Question: I have the following layout structure:
'''
RelativeLayout
-LinearLayout(Vertical)
| ...
| ...
-LinearLayout(Vertical)
ListView
'''
The 'ListView' has a bunch of items set by an 'ArrayAdapter'. Currently, only the 'ListView' is scrollable, the first 'LinearLayout' stays in its place. However, I want the whole screen to be scrollable, so if the user scrolls far enough, the 'ListView' will potentially occupy the whole screen, if there are enough list items.
This image illustrates the desired behaviour (before and after scrolling)
The red box is the first 'LinearLayout', and the green box is the 'LinearLayout' with the 'ListView'
Thank you for your precious help!
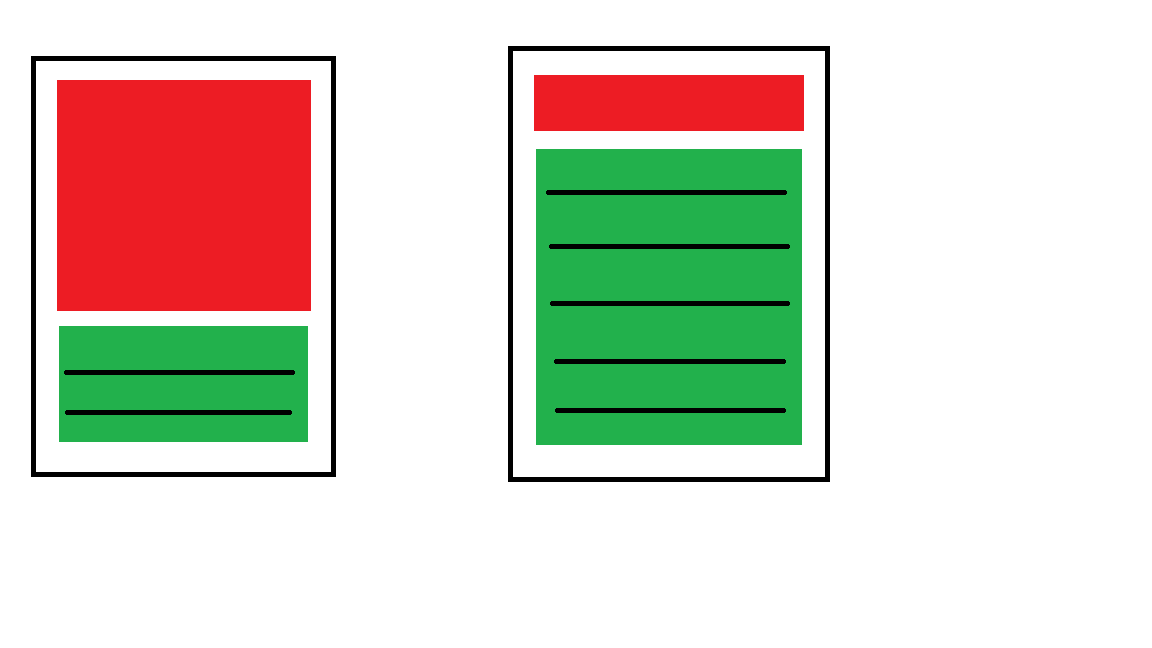
Answer: If you don't have to use the RelativeLayout you can try a different structure using the CoordinatorLayout like this:
'''
<CoordinatorLayout >
<AppBarLayout >
<CollapsingToolbarLayout >
<!-- first layout with the property layout_scrollFlags="scroll" -->
</CollapsingToolbarLayout >
</AppBarLayout >
<ListView > <!-- or RecyclerView to be more updated -->
</CoordinatorLayout >
'''
If you have to use the RelativeLayout you can choose to implement all in a Scrollview (bad performarce and reinvent the wheel) or you can add your view as a header of the listview
-----EDIT just for clarity here is my layout
'''
<android.support.design.widget.CoordinatorLayout
xmlns:android="http://schemas.android.com/apk/res/android"
xmlns:app="http://schemas.android.com/apk/res-auto"
xmlns:tools="http://schemas.android.com/tools"
android:layout_width="match_parent"
android:layout_height="match_parent"
android:fitsSystemWindows="true"
tools:context="it.italia.playground.CollapseActivity">
<android.support.design.widget.AppBarLayout
android:id="@+id/app_bar_layout"
android:layout_width="match_parent"
android:layout_height="wrap_content"
android:fitsSystemWindows="true"
android:theme="@style/ThemeOverlay.AppCompat.Dark.ActionBar">
<android.support.design.widget.CollapsingToolbarLayout
android:id="@+id/collapsing_toolbar"
android:layout_width="match_parent"
android:layout_height="match_parent"
android:fitsSystemWindows="true"
app:contentScrim="?attr/colorPrimary"
app:expandedTitleMarginEnd="64dp"
app:expandedTitleMarginStart="48dp"
app:layout_scrollFlags="scroll|exitUntilCollapsed">
<RelativeLayout
android:layout_width="match_parent"
android:layout_height="wrap_content"
android:fitsSystemWindows="true"
android:padding="@dimen/padding16"
app:layout_collapseMode="parallax">
<ImageView
android:id="@+id/image"
android:layout_width="150dp"
android:layout_height="150dp"
android:layout_alignParentTop="true"
android:layout_centerInParent="true"
android:maxHeight="@dimen/padding16"
android:scaleType="centerCrop"
android:src="@drawable/img"/>
<TextView
android:layout_width="wrap_content"
android:layout_height="wrap_content"
android:layout_below="@+id/image"
android:layout_centerInParent="true"
android:layout_marginTop="@dimen/padding16"
android:text="text title"
/>
</RelativeLayout>
<android.support.v7.widget.Toolbar
android:id="@+id/toolbar"
android:layout_width="match_parent"
android:layout_height="?attr/actionBarSize"
app:layout_collapseMode="pin"
app:popupTheme="@style/ThemeOverlay.AppCompat.Light"/>
</android.support.design.widget.CollapsingToolbarLayout>
</android.support.design.widget.AppBarLayout>
<include layout="@layout/content_layout"></include>
</android.support.design.widget.CoordinatorLayout>
'''